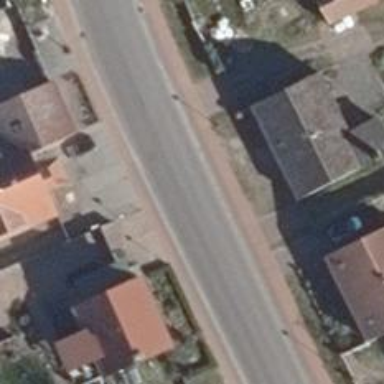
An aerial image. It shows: Tertiary road with asphalt surface. There are sidewalks on both sides and cycle tracks on both sides as well.